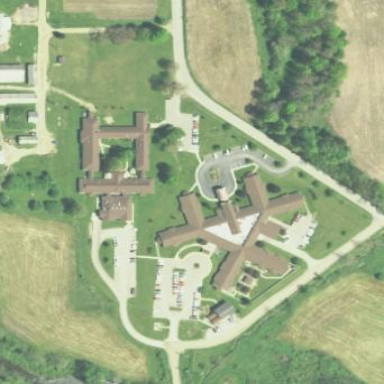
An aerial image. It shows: Nursing home building.